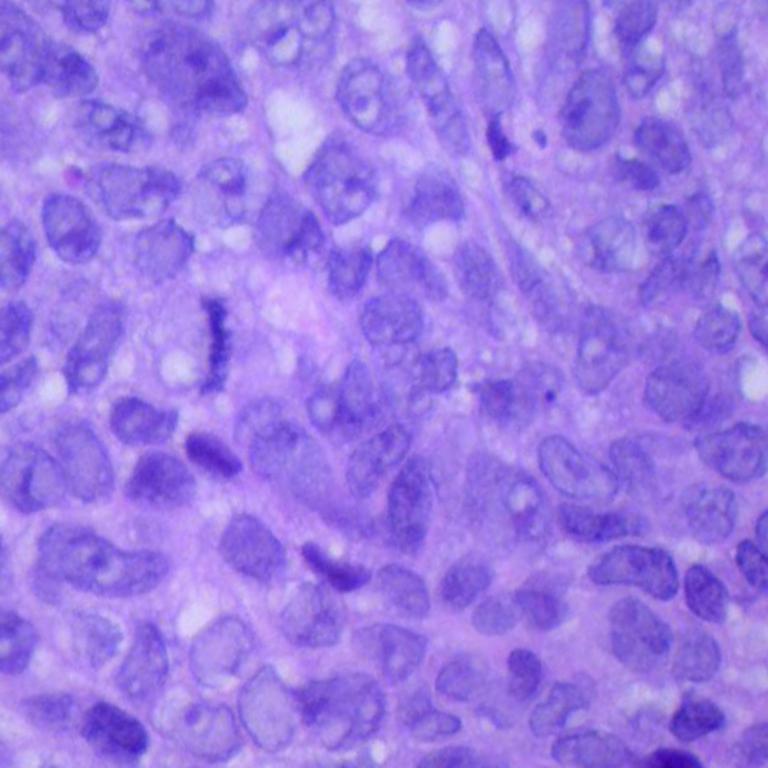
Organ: lung
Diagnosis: squamous carcinomas